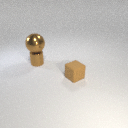
small brown rubber cube in front of small brown metal cylinder